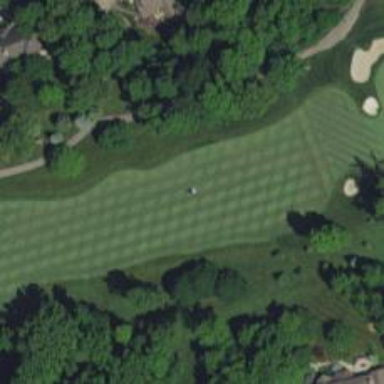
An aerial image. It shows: Golf hole.